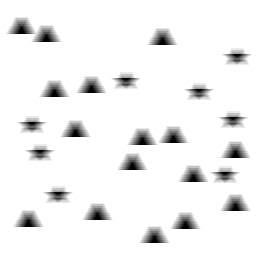
Squares: 0
Triangles: 16
Stars: 8
Total shapes: 24